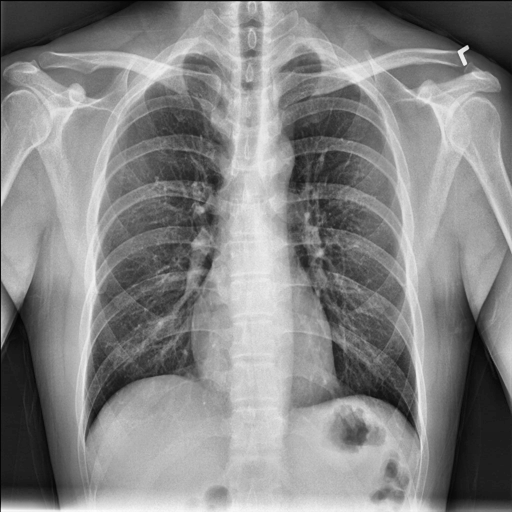
Finding: NORMAL